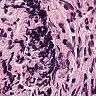
Metastatic tissue present: yes